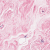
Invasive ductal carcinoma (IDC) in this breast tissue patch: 0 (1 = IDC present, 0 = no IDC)